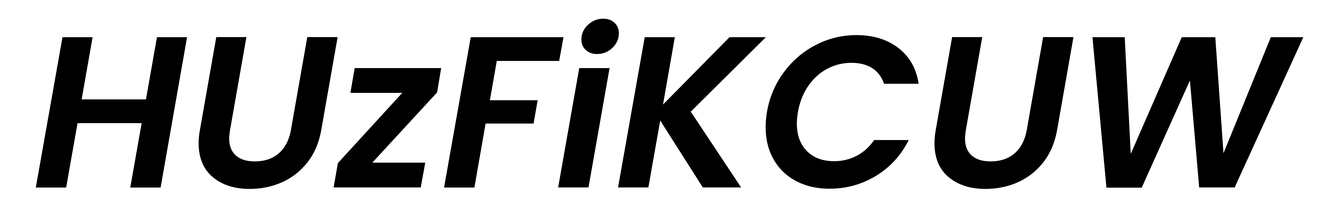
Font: Poppins-SemiBoldItalic